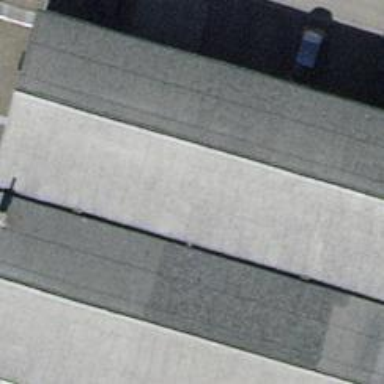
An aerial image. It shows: Car repair shop.